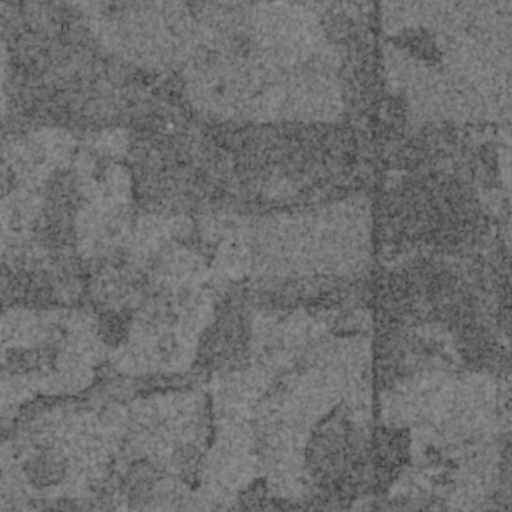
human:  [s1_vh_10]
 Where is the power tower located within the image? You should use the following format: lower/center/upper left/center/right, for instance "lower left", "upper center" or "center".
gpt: The power tower is located in the right of the image.
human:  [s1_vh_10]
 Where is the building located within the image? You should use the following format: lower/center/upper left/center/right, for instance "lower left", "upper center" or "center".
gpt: The building is located in the upper right of the image.
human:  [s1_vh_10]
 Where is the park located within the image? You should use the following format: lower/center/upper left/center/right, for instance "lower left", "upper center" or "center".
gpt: There is no park in the image.

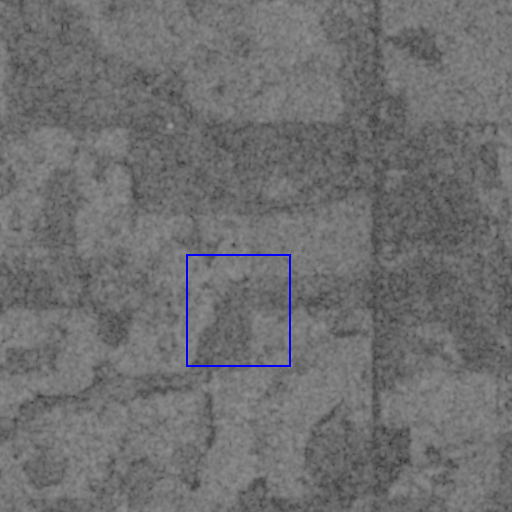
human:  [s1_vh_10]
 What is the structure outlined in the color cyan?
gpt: There is no cyan outline.
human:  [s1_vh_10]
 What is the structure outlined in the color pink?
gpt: There is no structure outlined in pink.